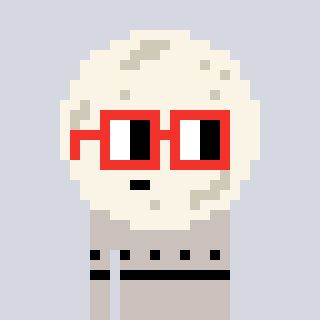
a pixel art character with square red glasses, a moon-shaped head and a foggrey-colored body on a cool background